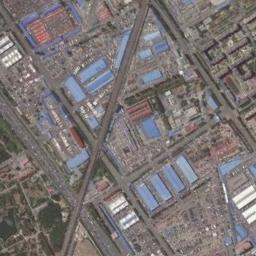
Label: industrial_area